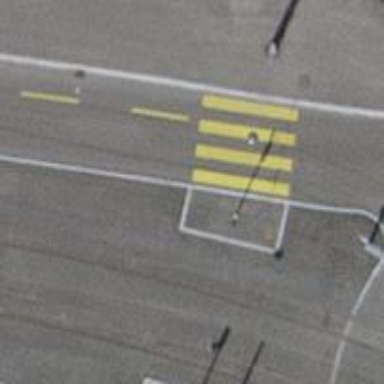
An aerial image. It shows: Uncontrolled zebra crossing.